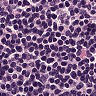
Metastatic tissue present: no